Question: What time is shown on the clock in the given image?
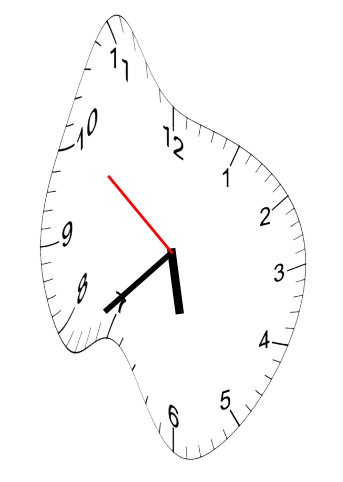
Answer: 05:37:51